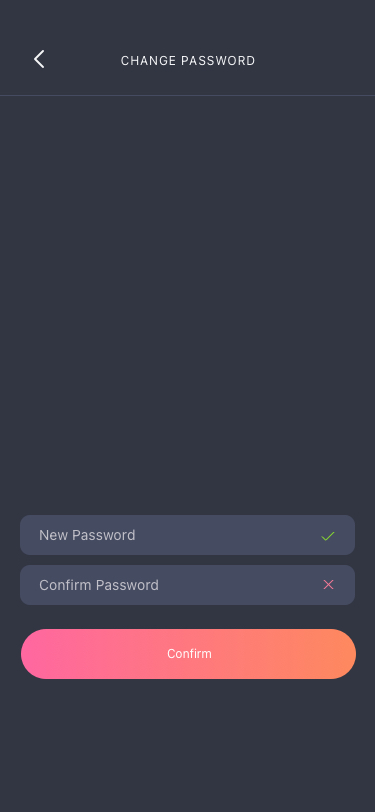
Text in this UI design:
CHANGE PASSWORD